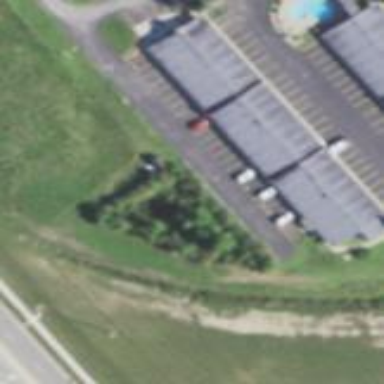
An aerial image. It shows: Building that is motel.